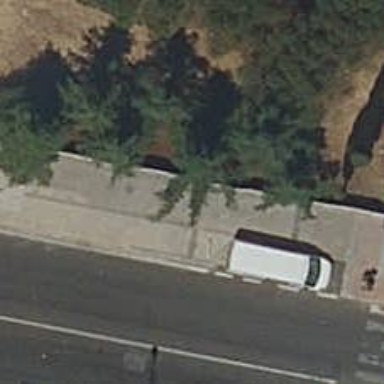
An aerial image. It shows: Bus stop with platform for public transport.